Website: crate-barrel
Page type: payment
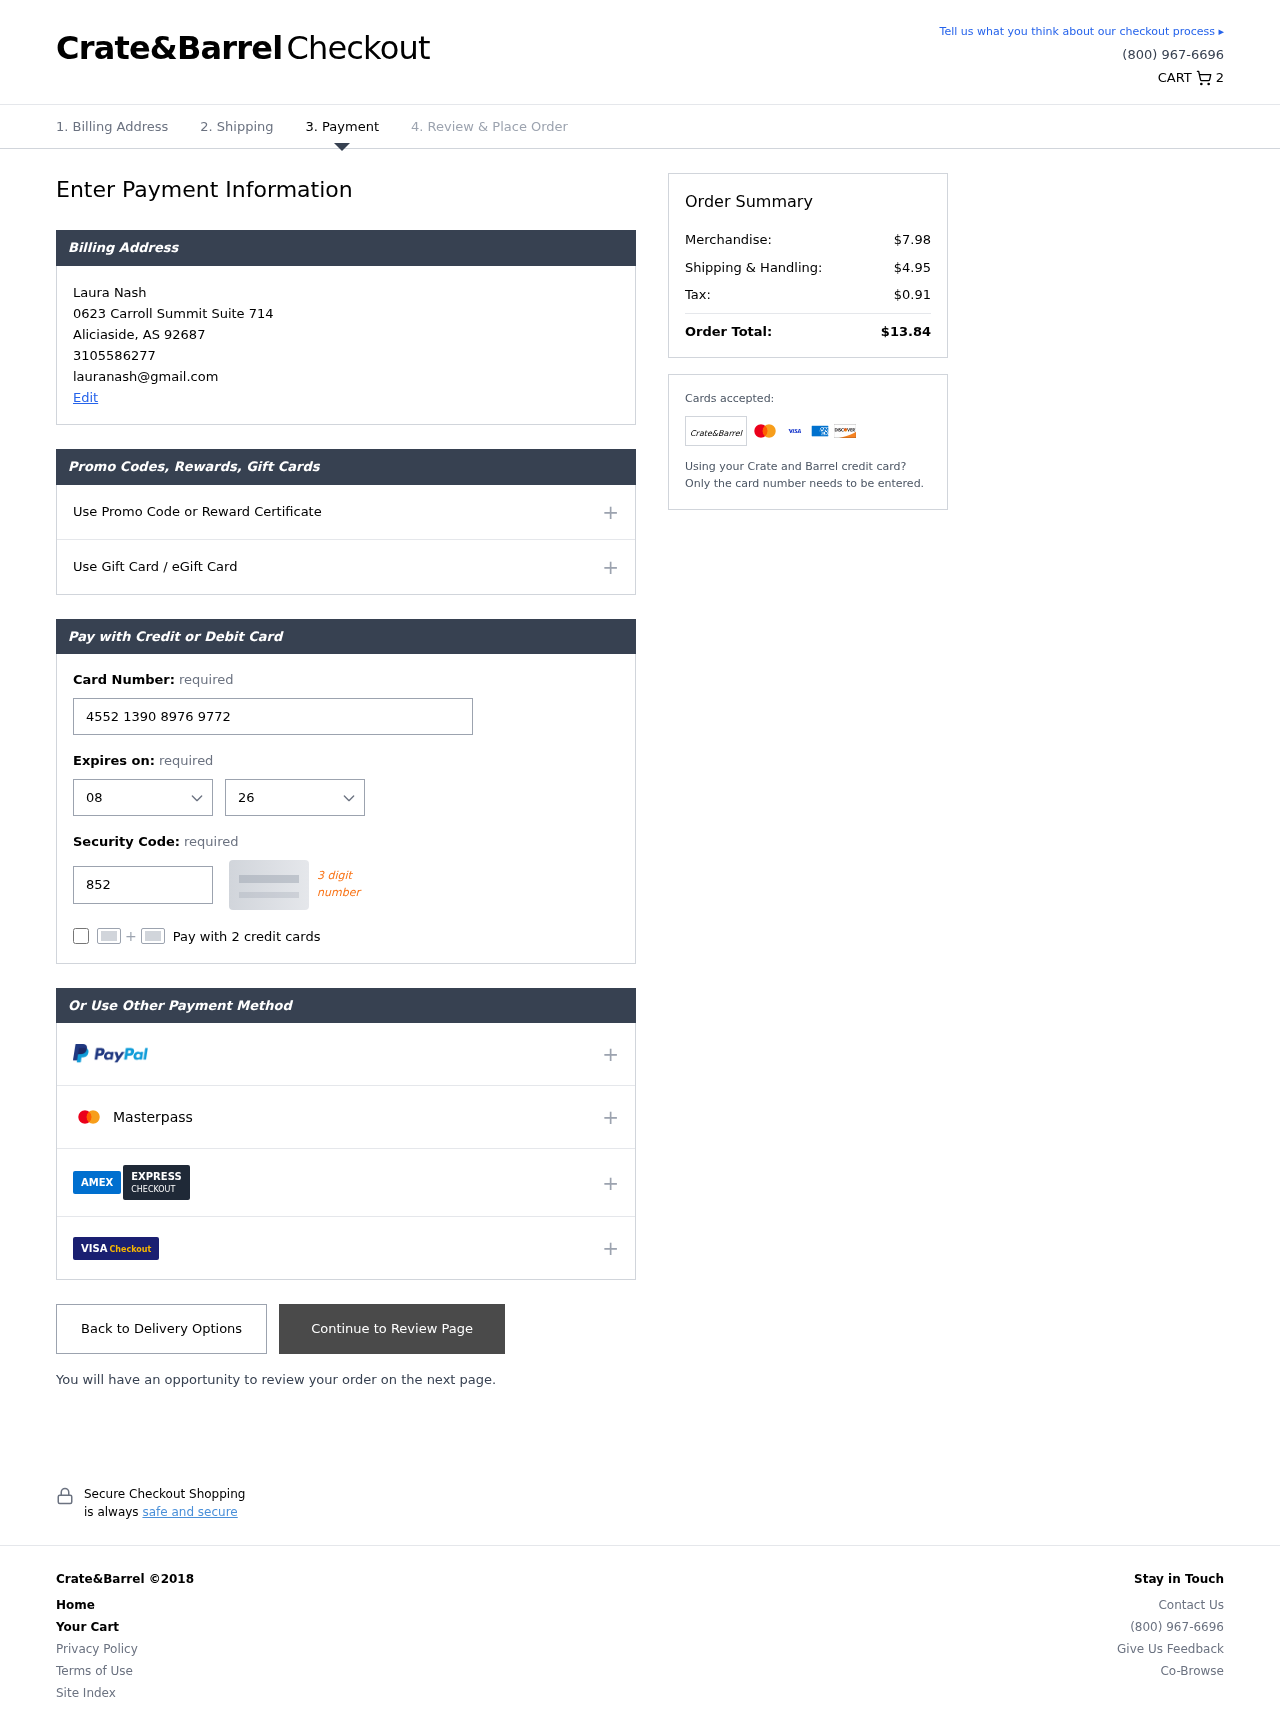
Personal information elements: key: PII_CARD_CVV
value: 852
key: PII_CARD_EXPIRY_MONTH
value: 08
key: PII_CARD_EXPIRY_YEAR
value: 26
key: PII_CARD_NUMBER
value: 4552 1390 8976 9772
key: PII_CITY
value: Aliciaside
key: PII_EMAIL
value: lauranash@gmail.com
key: PII_FULLNAME
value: Laura Nash
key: PII_PHONE
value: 3105586277
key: PII_POSTCODE
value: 92687
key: PII_STATE_ABBR
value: AS
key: PII_STREET
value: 0623 Carroll Summit Suite 714
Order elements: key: ORDER_NUM_ITEMS
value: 2
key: ORDER_SUBTOTAL
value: $7.98
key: ORDER_SHIPPING_COST
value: $4.95
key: ORDER_TAX
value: $0.91
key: ORDER_TOTAL
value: $13.84